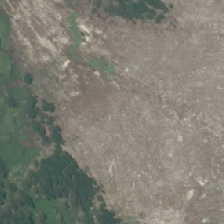
Land cover: harvested_forest